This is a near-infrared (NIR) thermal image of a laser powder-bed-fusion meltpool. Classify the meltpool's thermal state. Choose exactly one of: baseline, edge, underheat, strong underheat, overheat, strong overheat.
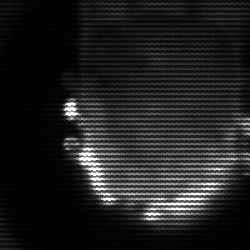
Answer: baseline